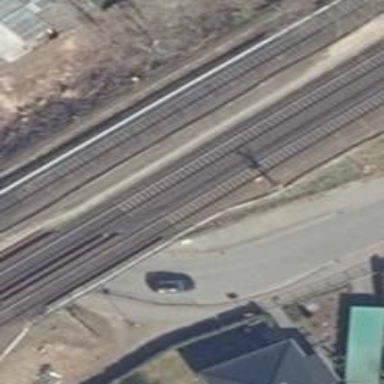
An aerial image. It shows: Railway bridge with electrified contact lines.